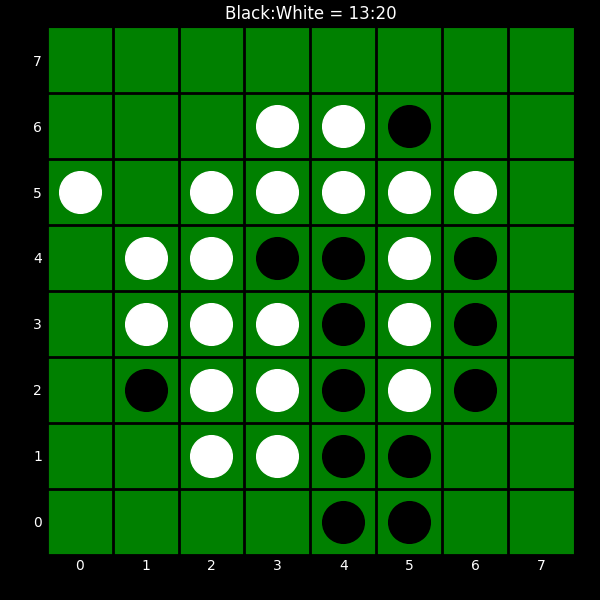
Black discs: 13
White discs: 20